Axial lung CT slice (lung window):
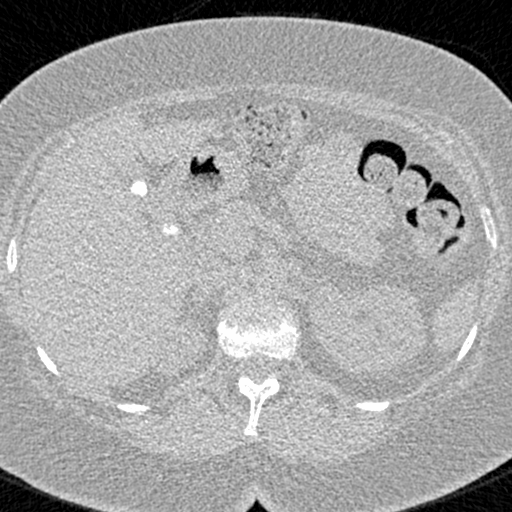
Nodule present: no